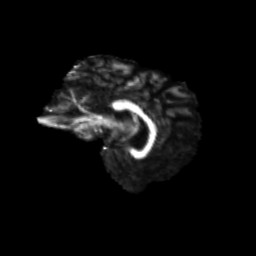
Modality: FA
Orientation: sagittal
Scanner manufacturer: siemens
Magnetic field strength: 3 T
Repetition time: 9.2 s
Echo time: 0.084 s